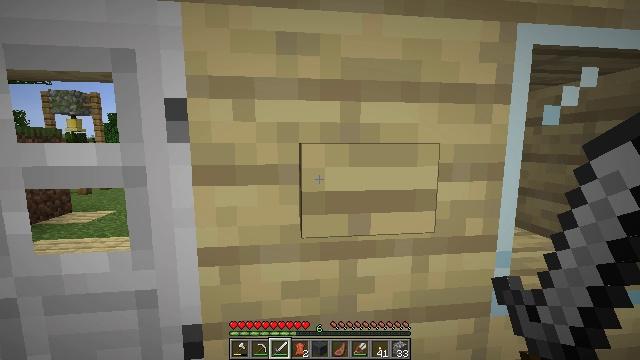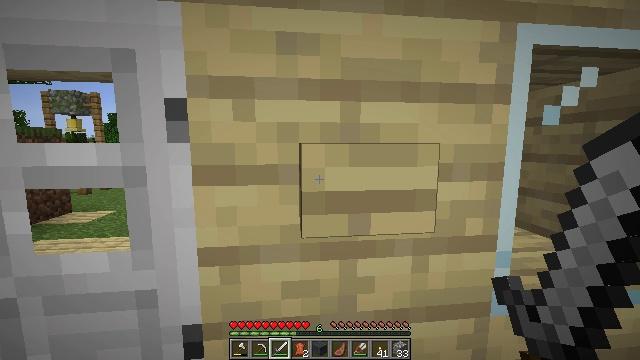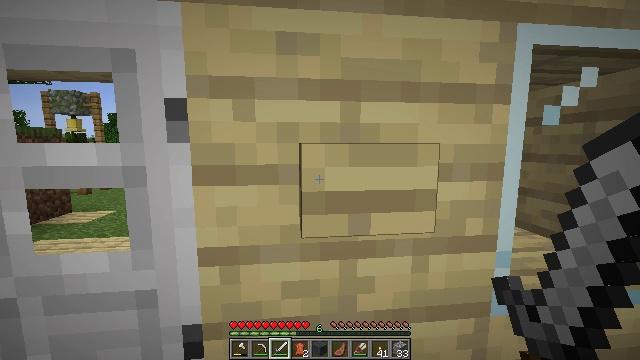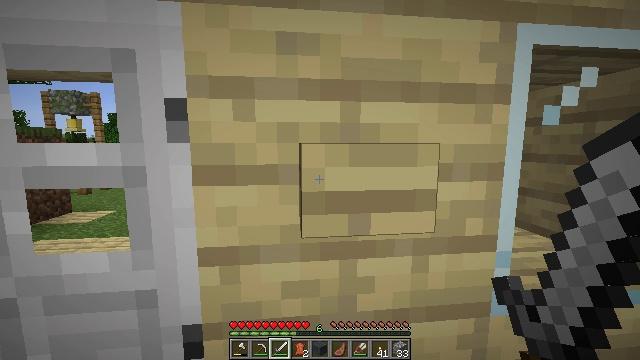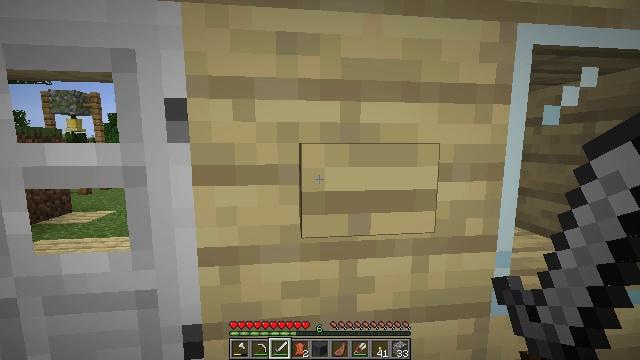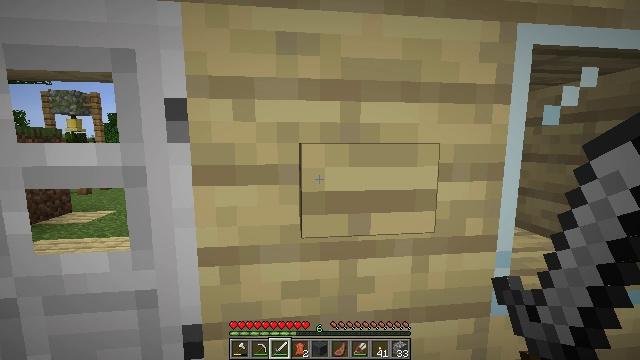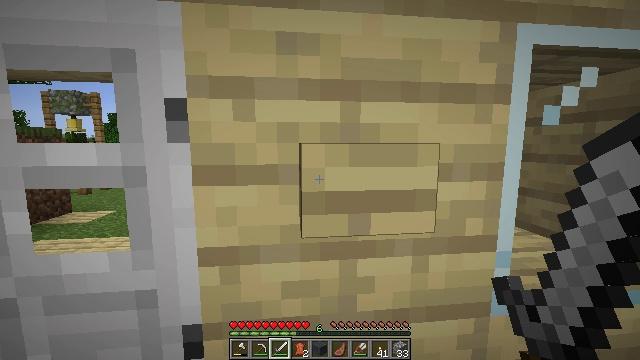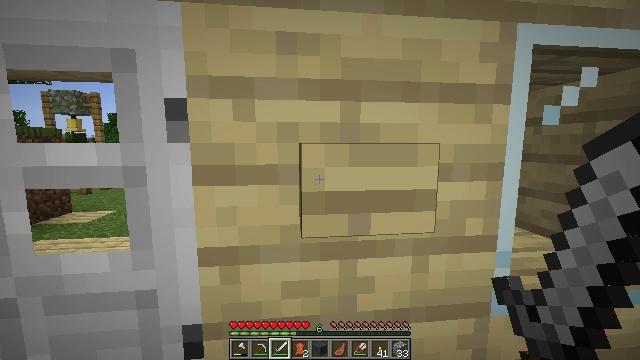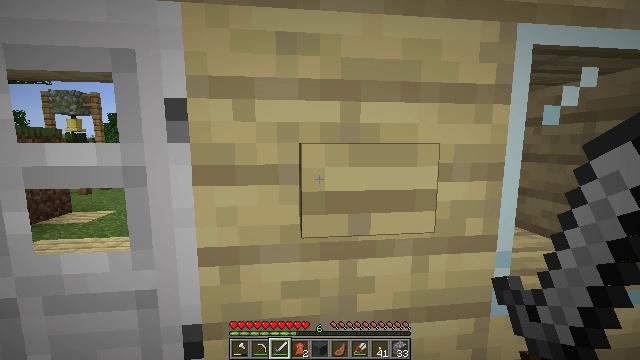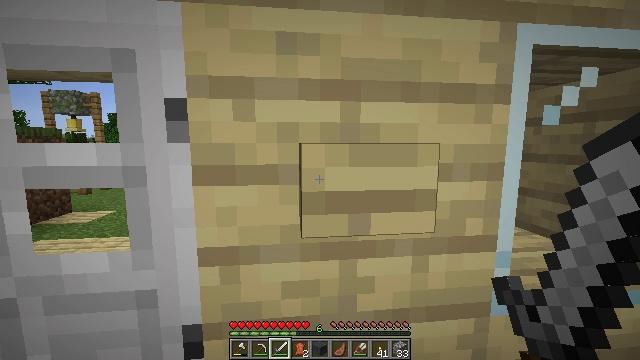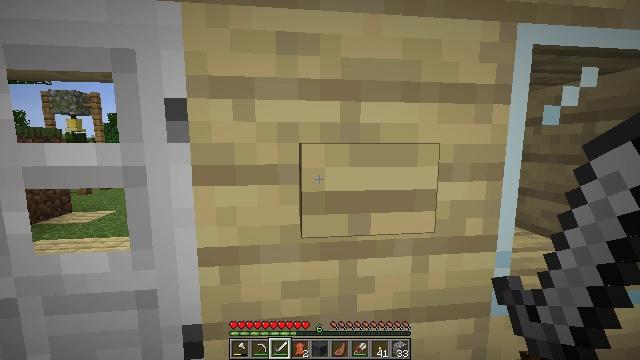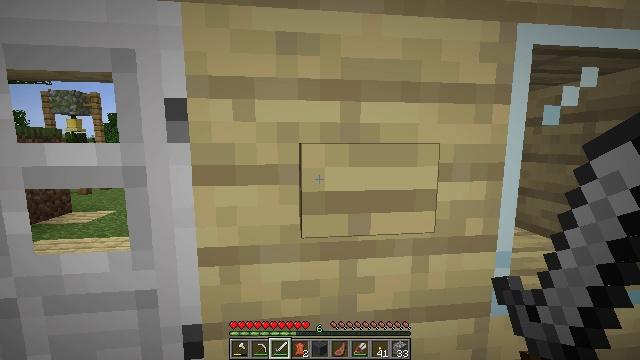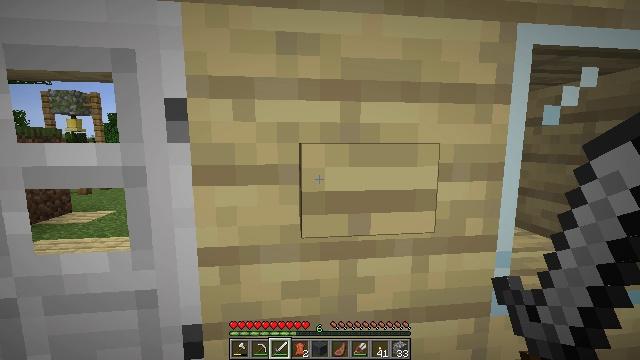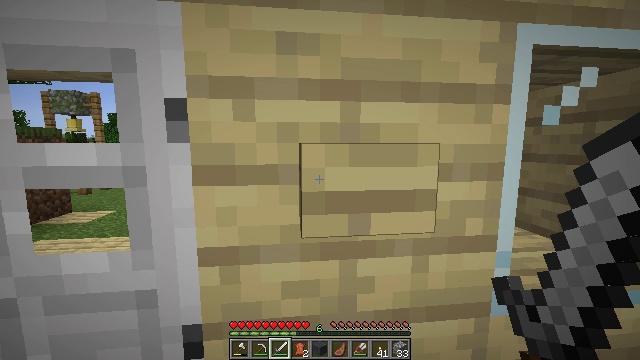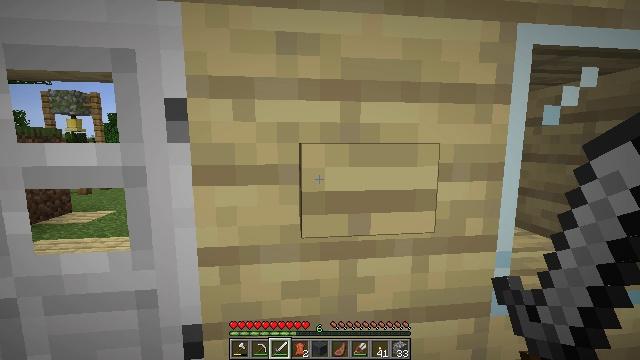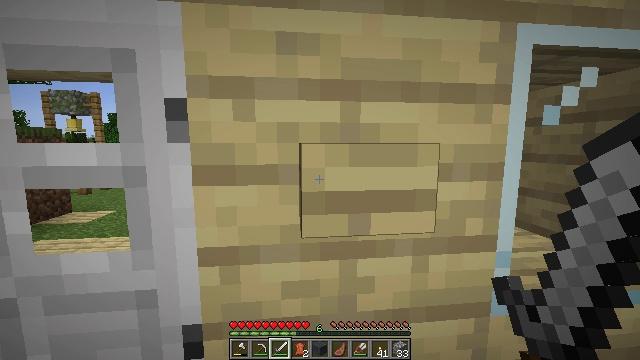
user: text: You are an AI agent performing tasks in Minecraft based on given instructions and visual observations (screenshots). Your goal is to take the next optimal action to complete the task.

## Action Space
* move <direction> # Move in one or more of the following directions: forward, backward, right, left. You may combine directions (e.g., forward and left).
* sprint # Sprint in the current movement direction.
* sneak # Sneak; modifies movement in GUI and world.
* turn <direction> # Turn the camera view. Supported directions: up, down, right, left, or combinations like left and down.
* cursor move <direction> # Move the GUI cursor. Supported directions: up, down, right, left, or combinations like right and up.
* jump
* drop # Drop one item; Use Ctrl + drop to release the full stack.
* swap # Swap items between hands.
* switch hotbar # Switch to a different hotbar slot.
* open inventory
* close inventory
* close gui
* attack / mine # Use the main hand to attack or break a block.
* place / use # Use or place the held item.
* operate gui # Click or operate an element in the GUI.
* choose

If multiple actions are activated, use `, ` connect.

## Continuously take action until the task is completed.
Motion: motion action
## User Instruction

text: Harvest the mature beetroots.
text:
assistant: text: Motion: no_op
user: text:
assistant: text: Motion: no_op
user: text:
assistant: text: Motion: no_op
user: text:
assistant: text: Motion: no_op
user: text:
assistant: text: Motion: no_op
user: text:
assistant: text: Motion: no_op
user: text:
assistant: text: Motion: no_op
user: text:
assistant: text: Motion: no_op
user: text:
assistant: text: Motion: no_op
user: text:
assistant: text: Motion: no_op
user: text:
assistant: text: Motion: no_op
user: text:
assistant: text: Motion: no_op
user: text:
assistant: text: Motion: no_op
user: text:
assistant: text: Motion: no_op
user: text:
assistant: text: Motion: no_op
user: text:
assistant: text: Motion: no_op
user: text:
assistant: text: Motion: no_op
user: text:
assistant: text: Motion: no_op
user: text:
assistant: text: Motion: no_op
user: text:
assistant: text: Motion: no_op
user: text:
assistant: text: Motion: no_op
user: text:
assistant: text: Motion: no_op
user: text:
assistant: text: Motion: no_op
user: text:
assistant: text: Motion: no_op
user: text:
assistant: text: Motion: no_op
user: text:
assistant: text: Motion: no_op
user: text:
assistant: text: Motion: no_op
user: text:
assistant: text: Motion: no_op
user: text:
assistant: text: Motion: no_op
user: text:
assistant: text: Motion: no_op